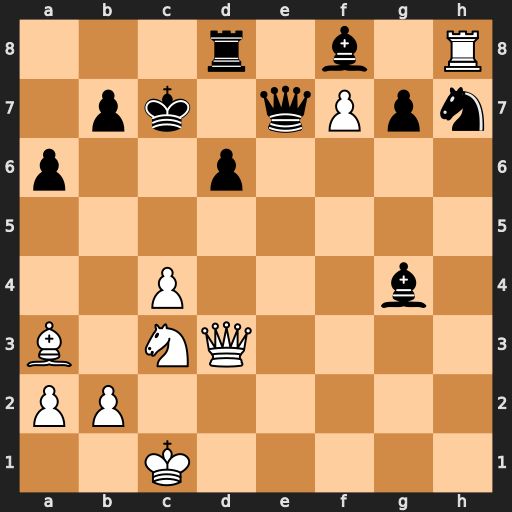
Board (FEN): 3r1b1R/1pk1qPpn/p2p4/8/2P3b1/B1NQ4/PP6/2K5
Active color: w
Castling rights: -
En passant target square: -
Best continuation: Nd5+ Kd7 Nxe7